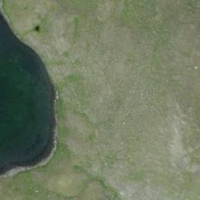
EUNIS habitat code: 26
Species observed at this site:
Campanula barbata